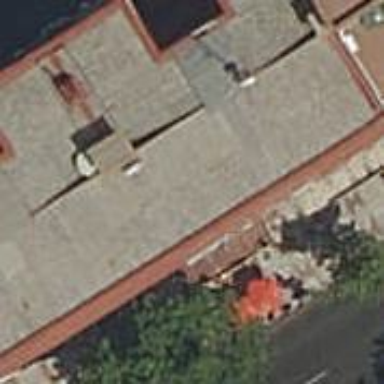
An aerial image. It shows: Bakery.